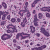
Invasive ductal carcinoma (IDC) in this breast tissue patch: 0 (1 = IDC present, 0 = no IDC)